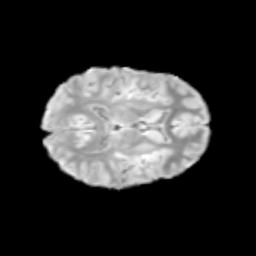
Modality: T2w
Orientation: axial
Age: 12
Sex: female
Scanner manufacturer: siemens
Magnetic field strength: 3 T
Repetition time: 3.8 s
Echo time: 0.07 s